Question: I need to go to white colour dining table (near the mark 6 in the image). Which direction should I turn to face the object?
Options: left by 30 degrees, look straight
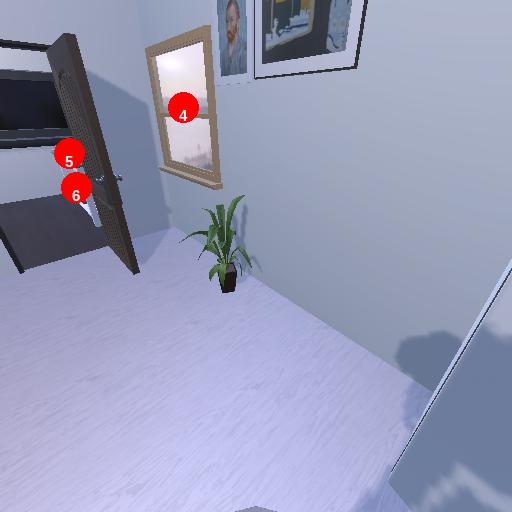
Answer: left by 30 degrees